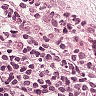
Metastatic tissue present: no